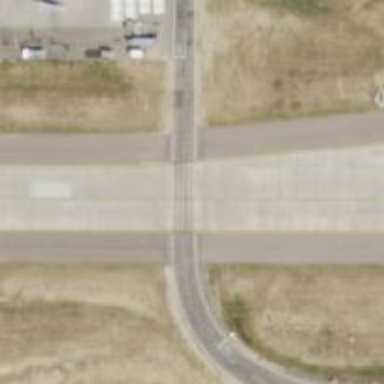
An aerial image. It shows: View of taxiway at the airport.